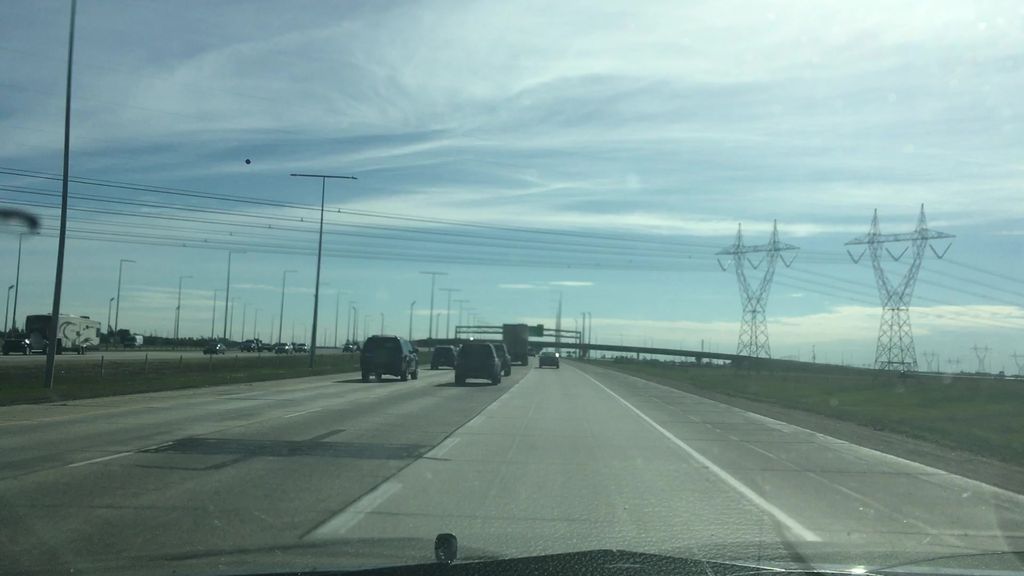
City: edmonton